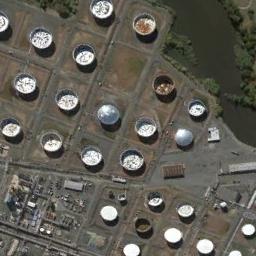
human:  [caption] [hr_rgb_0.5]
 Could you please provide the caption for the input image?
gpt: Several buildings are beside the storage tanks .

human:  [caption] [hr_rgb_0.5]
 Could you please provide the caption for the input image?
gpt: There are many different sized storage tanks in the factory, And there is a river outside the factory .

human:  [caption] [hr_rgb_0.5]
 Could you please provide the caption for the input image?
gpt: There are many storage tanks on the bare land next to the river .

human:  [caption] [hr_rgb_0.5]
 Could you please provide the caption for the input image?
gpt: About half of the storage tanks on this open lot have their lids open .

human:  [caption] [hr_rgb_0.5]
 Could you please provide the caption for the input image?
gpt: There are many storage tanks beside a river .